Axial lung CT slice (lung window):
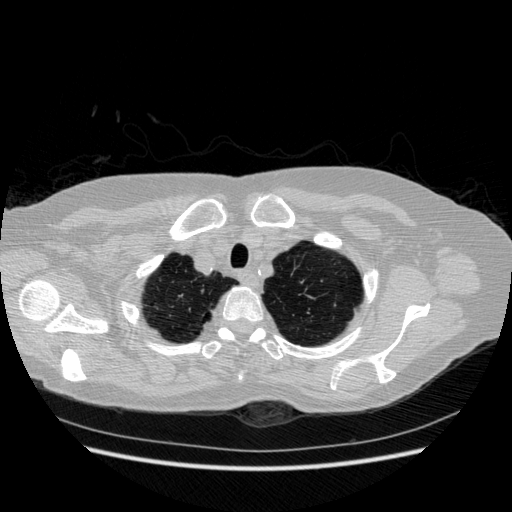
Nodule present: no